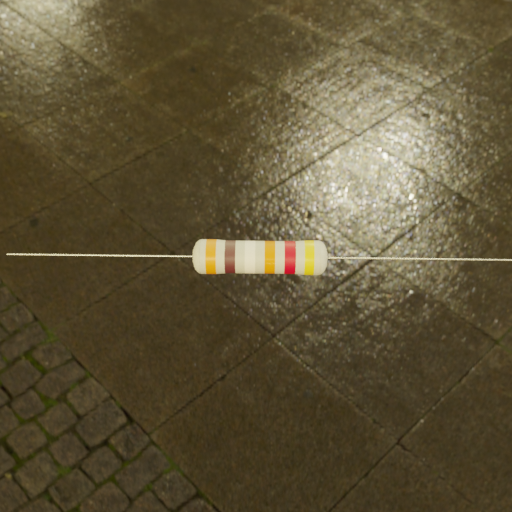
Resistor colour bands (in order): orange, brown, white, orange, red, yellow